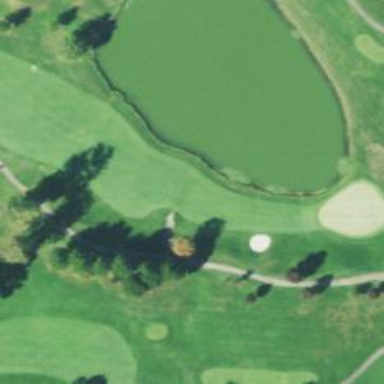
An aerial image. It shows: View of golf hole.